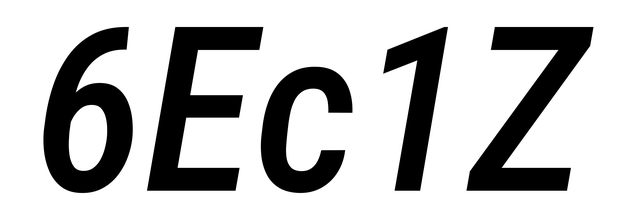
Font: Roboto-Italic_Condensed_Medium_Italic